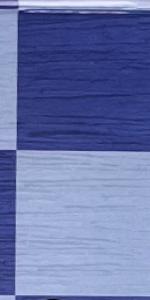
Label: Empty